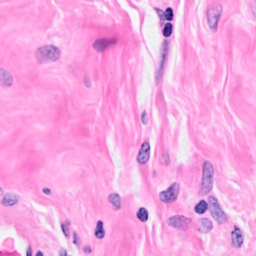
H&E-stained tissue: Breast